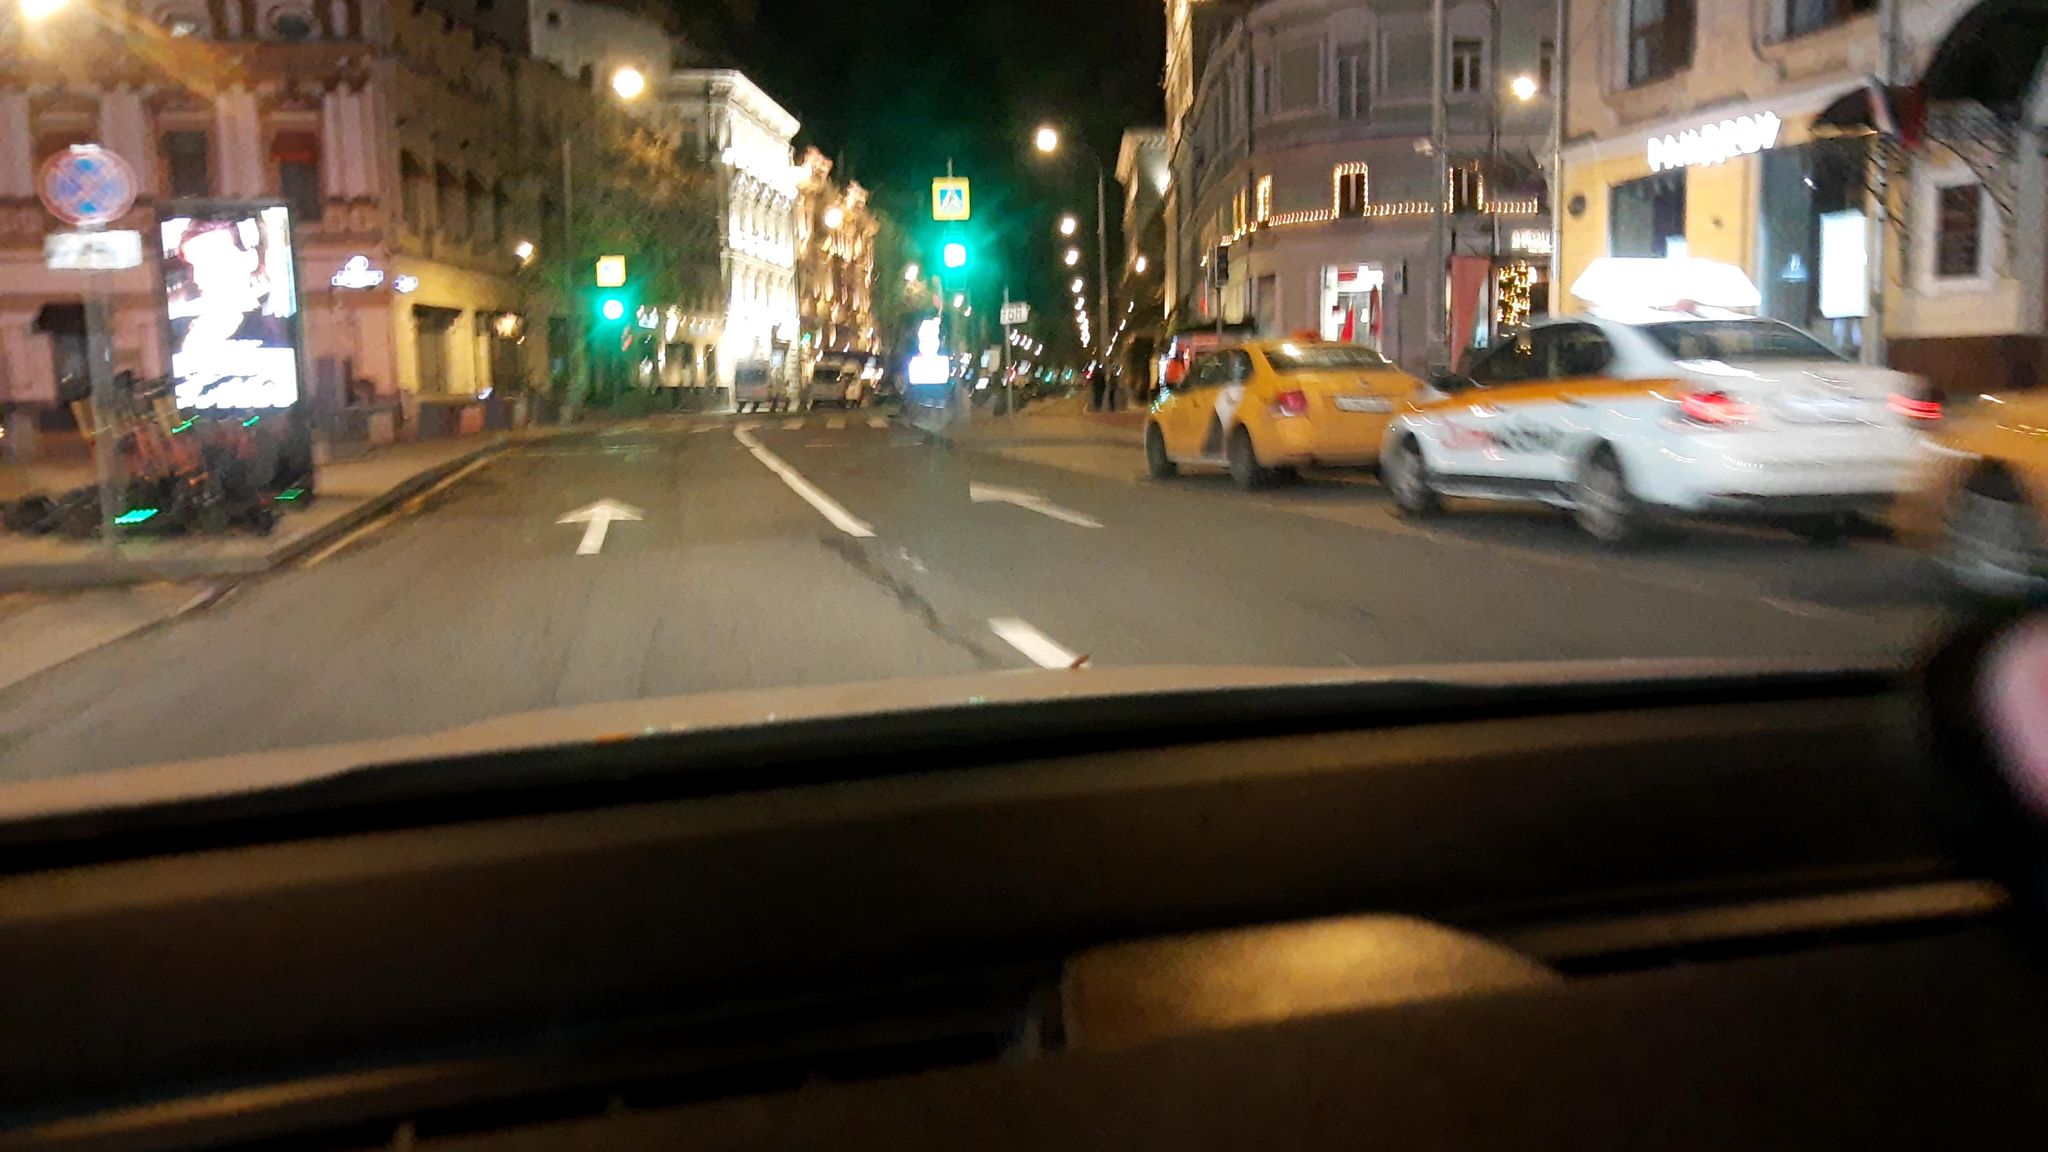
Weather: clear
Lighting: night
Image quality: slightly poor
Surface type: driving surface
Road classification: footway
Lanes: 2
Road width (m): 3.5
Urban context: urban centre
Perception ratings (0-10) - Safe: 2.35, Lively: 9.25, Beautiful: 6.25, Boring: 0.47, Depressing: 4.74, Wealthy: 6.91